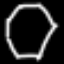
Label: octagon